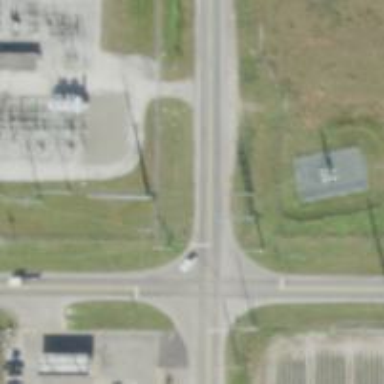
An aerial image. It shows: Power pole.